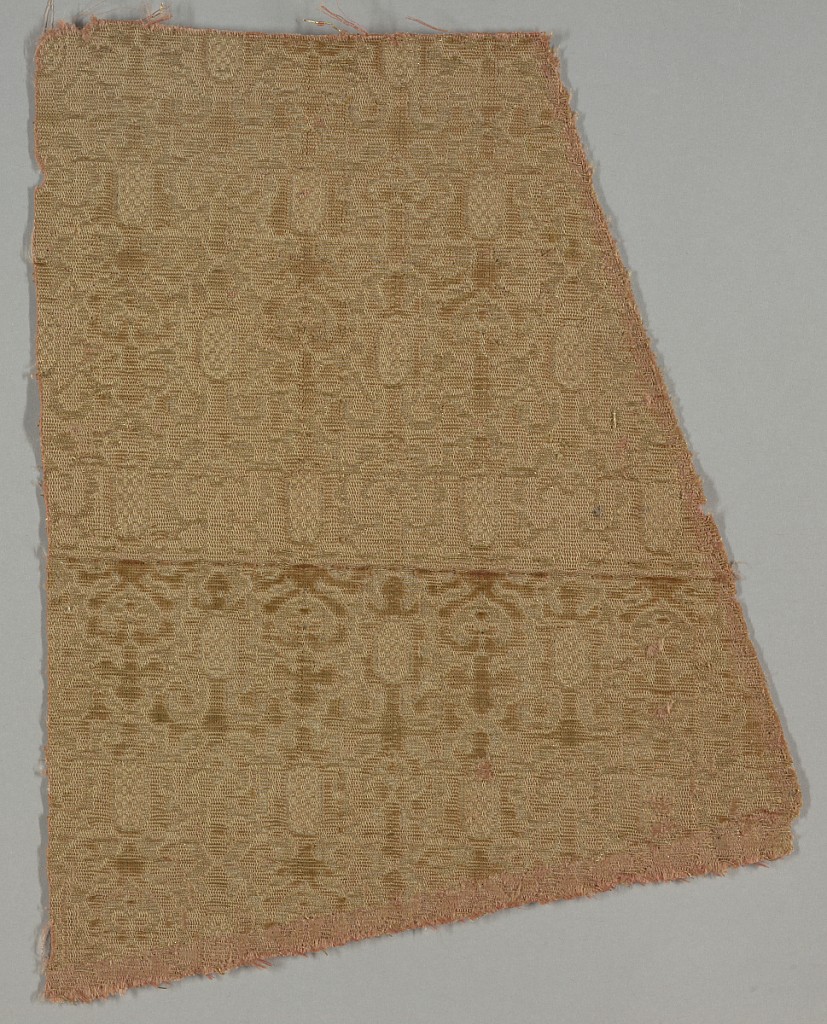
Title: Fragment
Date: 17th century
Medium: silk, metallic Technique: supplementary warps forming raised pile in a plain weave foundation (velvet) with supplementary wefts
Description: Leaf and pine cone motif in tan and gold.